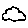
Label: cloud